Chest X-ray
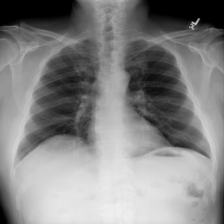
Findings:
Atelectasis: negative
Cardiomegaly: negative
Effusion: negative
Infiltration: negative
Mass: negative
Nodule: negative
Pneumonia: negative
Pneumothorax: negative
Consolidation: negative
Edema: negative
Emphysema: negative
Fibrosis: negative
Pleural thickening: negative
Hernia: negative